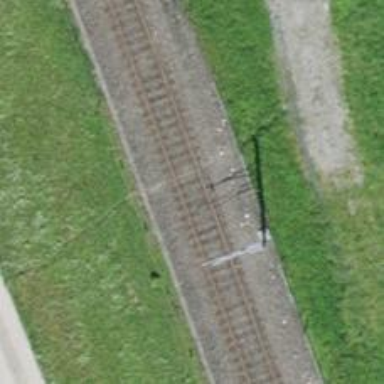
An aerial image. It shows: Railway with electrified contact lines.